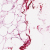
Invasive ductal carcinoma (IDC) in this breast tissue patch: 0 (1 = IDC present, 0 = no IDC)